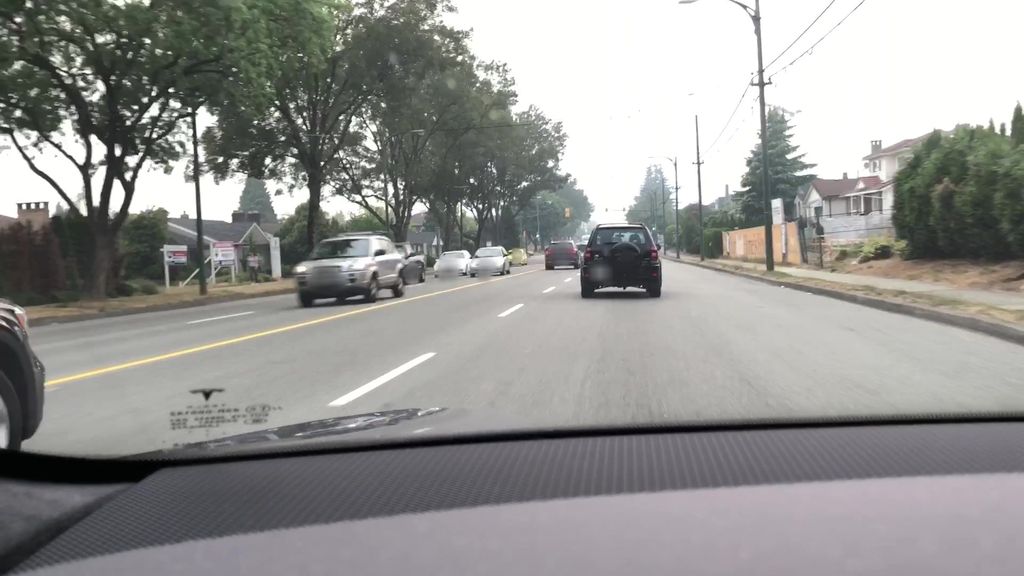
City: vancouver